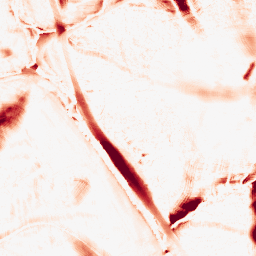
Category: morphological
Decomposition family: morphological_ellipse
Decomposition parameters: operation: opening
width: 30
height: 50
Upsampling method: quintic
Upsampling parameters: scale: 4
Upsampling scale: 4